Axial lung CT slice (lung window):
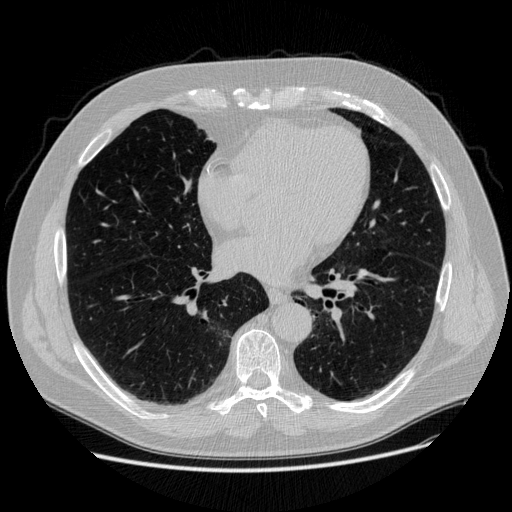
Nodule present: no